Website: macys
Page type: customer-info-address
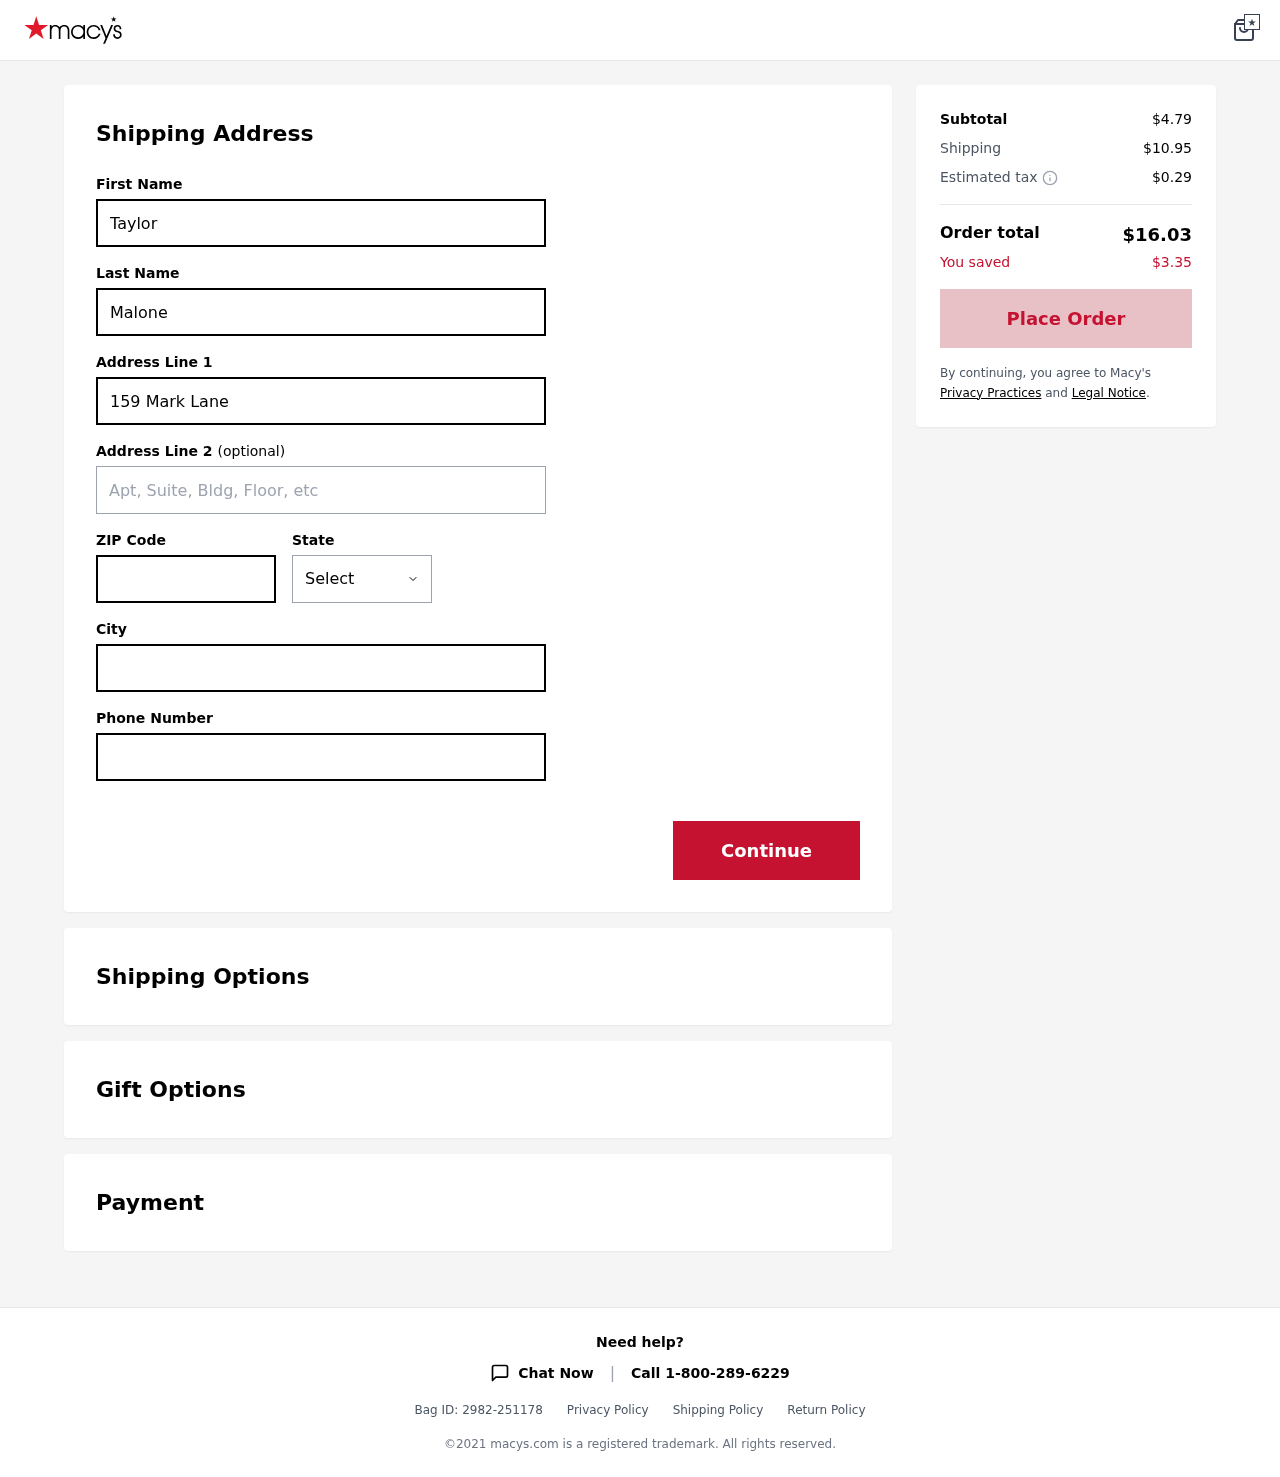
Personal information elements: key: PII_CITY
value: Johnstad
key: PII_FIRSTNAME
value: Taylor
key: PII_LASTNAME
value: Malone
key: PII_PHONE
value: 7674779201
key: PII_POSTCODE
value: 90945
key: PII_STATE
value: Nebraska
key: PII_STREET
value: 159 Mark Lane
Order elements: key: ORDER_SUBTOTAL
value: $4.79
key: ORDER_SHIPPING_COST
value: $10.95
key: ORDER_TAX
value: $0.29
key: ORDER_TOTAL
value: $16.03
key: ORDER_SAVINGS
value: $3.35